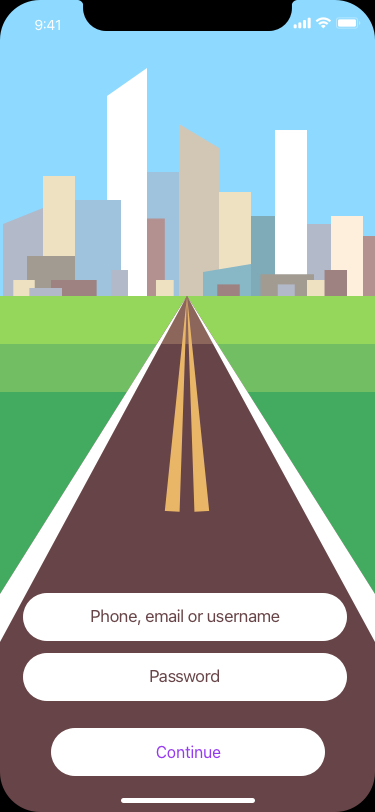
Text in this UI design:
Phone, email or username
Password